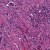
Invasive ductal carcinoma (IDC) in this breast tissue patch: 0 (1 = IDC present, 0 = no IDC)